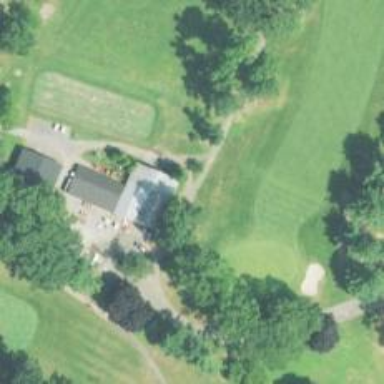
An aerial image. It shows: Pathway for golfing.